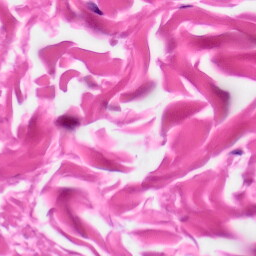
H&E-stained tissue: Skin